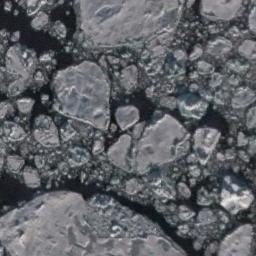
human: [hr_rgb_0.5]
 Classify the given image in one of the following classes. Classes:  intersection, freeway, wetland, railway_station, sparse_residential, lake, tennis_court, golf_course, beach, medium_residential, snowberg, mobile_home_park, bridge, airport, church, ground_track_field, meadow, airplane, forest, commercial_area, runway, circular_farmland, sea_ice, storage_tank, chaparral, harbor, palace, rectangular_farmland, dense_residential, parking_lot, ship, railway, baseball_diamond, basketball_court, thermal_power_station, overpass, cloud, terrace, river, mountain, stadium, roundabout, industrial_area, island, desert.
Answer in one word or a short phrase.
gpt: sea_ice